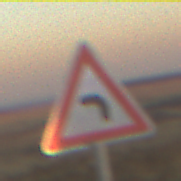
Verkehrszeichen: KurveLinks
Umgebung: Outdoor, Nature
Tageszeit: SunriseSunset
Wetter: Clear
Licht: Natural
Jahreszeit: NotSpecified
Kontrast: HighContrast